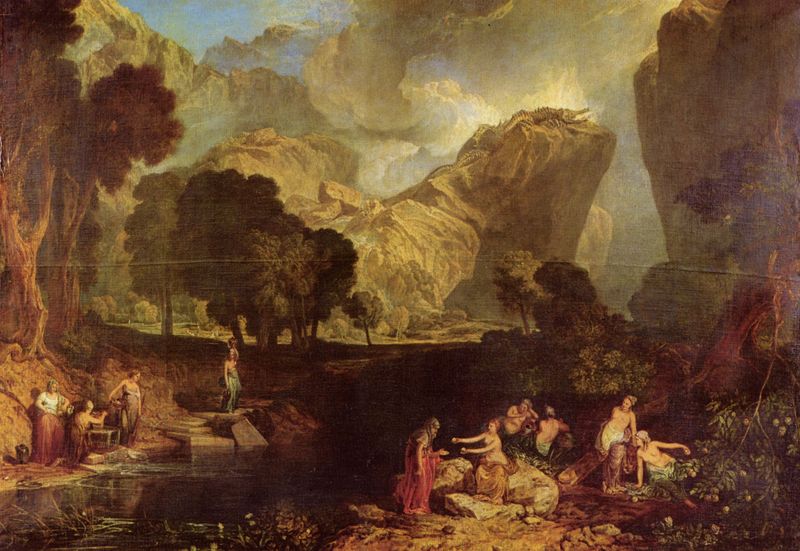
Titel: Die Göttin des Zwistes, wählt den Apfel der Zwietracht im Garten der Hesperiden
Künstler: William Turner
Standort: London
Institution: Tate Gallery
Schlagwörter: baum, berg, blau, blätter, dunkel, felsen, gemälde, himmel, körper, mann, nackt, schatten, wasser, weiß, wolken, baden, badende, baumstämme, bäume, fluss, frauen, gelb, grün, landschaft, menschen, mädchen, ocker, sand, see, teich, ufer, wäsche, äste, abend, blume, blumen, braun, damen, frau, grau, haar, hell, kleid, kleider, licht, männer, orange, schwarz, tisch, obst, rot, weg, wolke, beige, menge, falten, kleidung, mensch, schüssel, stein, steine, ast, bach, baumstamm, ebene, erde, horizont, hügel, morgen, natur, strauch, busch, büsche, gewässer, kanal, pfad, sonne, land, gewand, haare, stoff, stoffe, kind, personen, blatt, person, pflanze, pflanzen, tal, wald, arbeit, genre, kinder, früchte, kanne, krug, apfel, topf, äpfel, abhang, arbeiten, berge, fels, gebirge, gipfel, eben, schlucht, ausflug, idylle, picknick, romantik, treppe, unwetter, wetter, falte, stufen, töpfe, bad, waschen, nacktheit, gefäß, antike, unterhemd, abschied, wurzel, wasserpflanzen, badend, soldat, treffen, mythologie, menschenmenge, wurzeln, tümpel, antik, nymphen, krokodil, historismus, plateau, seerose, begrüßung, dürer, schüsseln, waschtisch, odysseus, gefäße, kannen, müssiggang, sträuche, wäscherinnen, lebewesen, wäscherin, waschbrett, waschweiber, verkündung, aeneas, baumwurzeln, biblische szene, holländische malerei, mythologier, phäaken, wasserpflanze, wolken himmel, trecento, unegheuer, carvaggio